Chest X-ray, PA view. Patient: 59 years old, sex F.
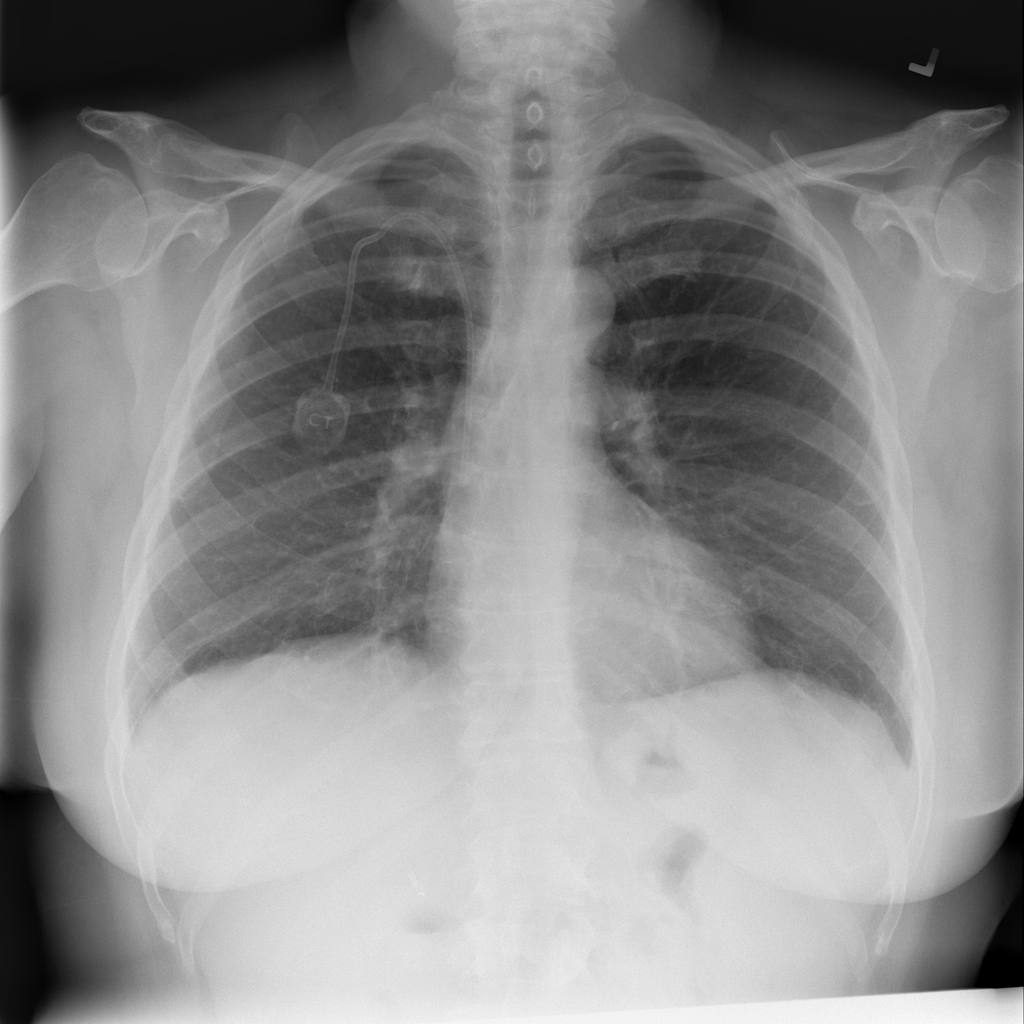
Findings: No Finding